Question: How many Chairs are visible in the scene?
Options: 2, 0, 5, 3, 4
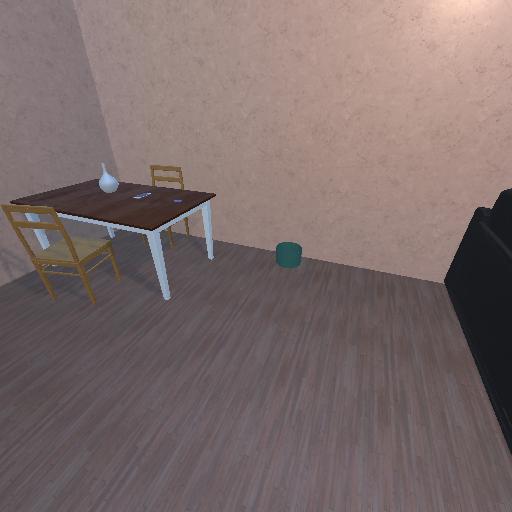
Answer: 2